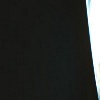
Label: space